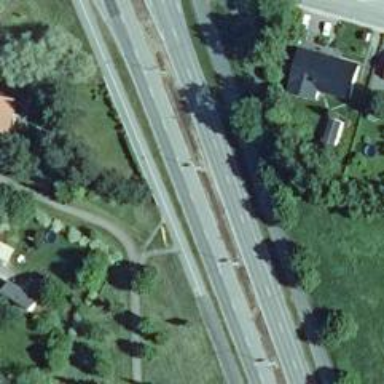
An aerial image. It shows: Asphalt road classified as primary highway.